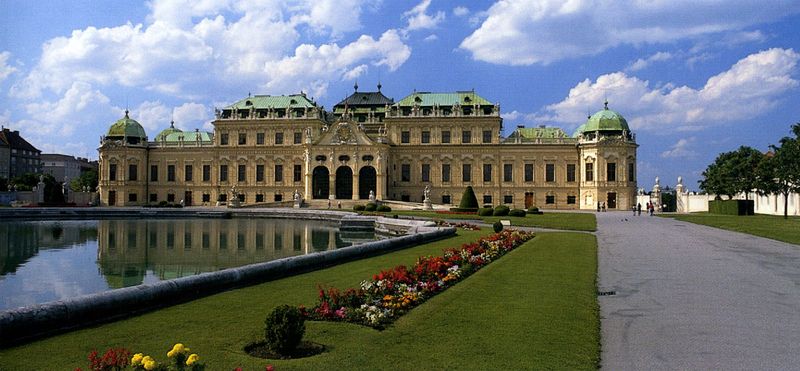
Titel: Wien, Oberes Belvedere
Künstler: Johann Lukas von Hildebrandt
Standort: Wien (EU - AUT)
Schlagwörter: himmel, wasser, wolken, grün, menschen, see, stadt, teich, blumen, fenster, frankreich, säulen, anlage, dach, gebäude, park, rasen, schloss, weg, architektur, barock, spiegelung, adel, turm, bassin, garten, deutschland, fassade, allee, farbe, hof, kuppel, treppe, wetter, tor, foto, eingang, türme, groß, portal, walmdach, mansarde, schlos, beet, blumenbeet, rabatte, museum, wien, buchs, prunk, schlossanlage, schönbrunn, belvedere, schlossgarten, bellevue, grünspan, künstlicher teich, punkvoll